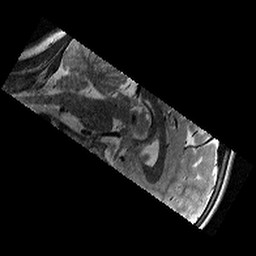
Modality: T2w
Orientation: sagittal
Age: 10
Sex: female
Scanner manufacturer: siemens
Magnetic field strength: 3 T
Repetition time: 9.23 s
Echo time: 0.067 s